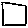
Label: square